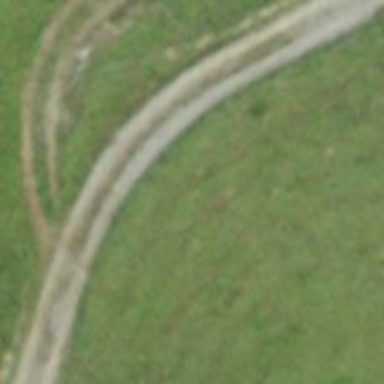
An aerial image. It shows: Gravel track with grade2 tracktype and no sidewalk.